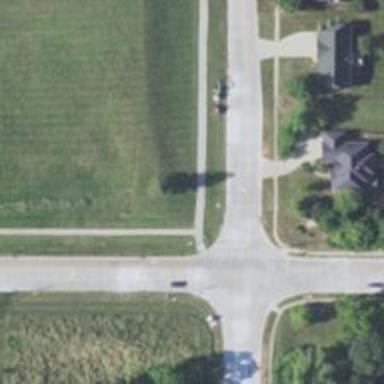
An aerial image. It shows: Marked crossing on the road.